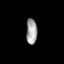
Tissue: prostate
Cell type: T cells
Senescence score: 0.726
Nuclear area (px): 271
Mean DAPI intensity: 162.915